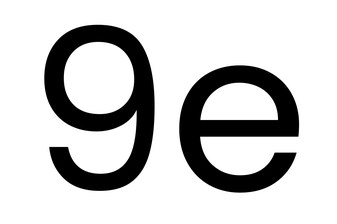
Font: Poppins-Regular